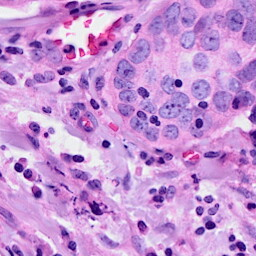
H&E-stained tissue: Breast